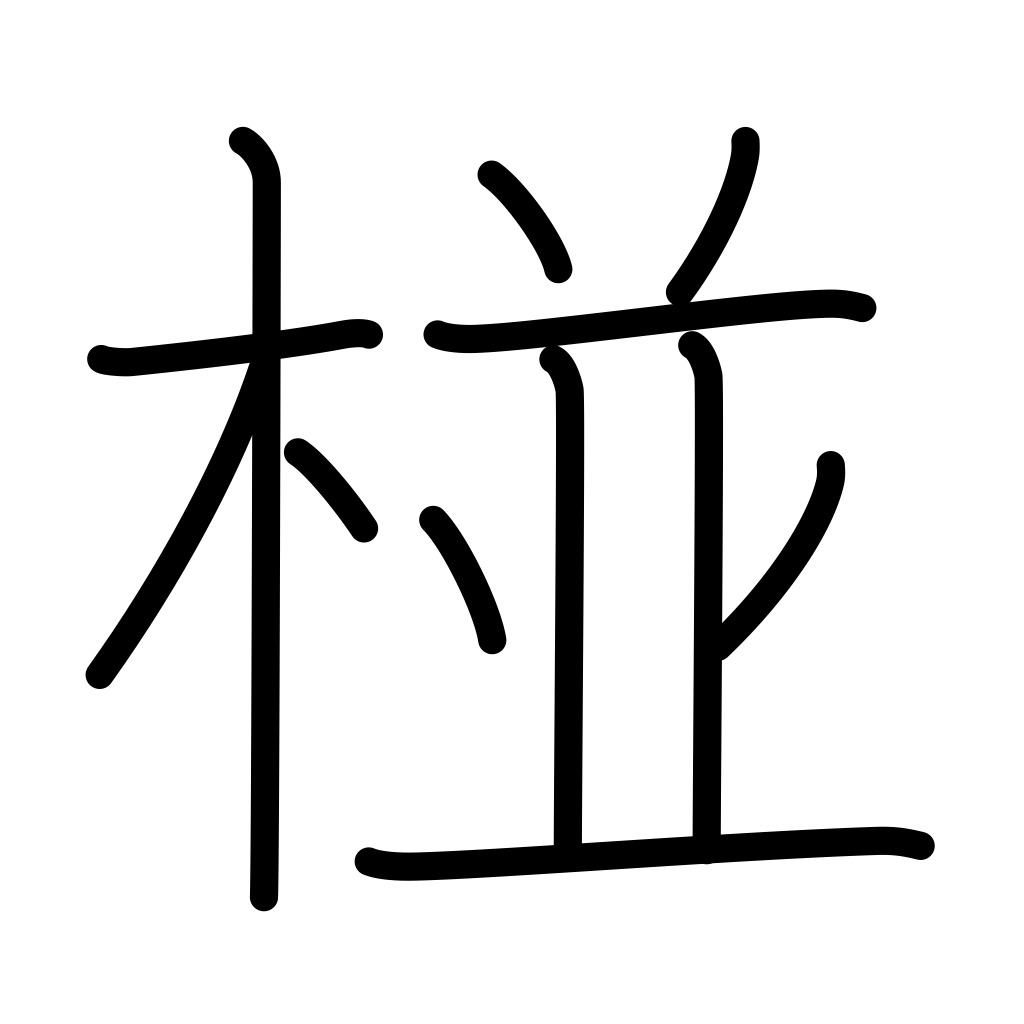
Meaning: name of a place in India, Poona